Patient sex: M
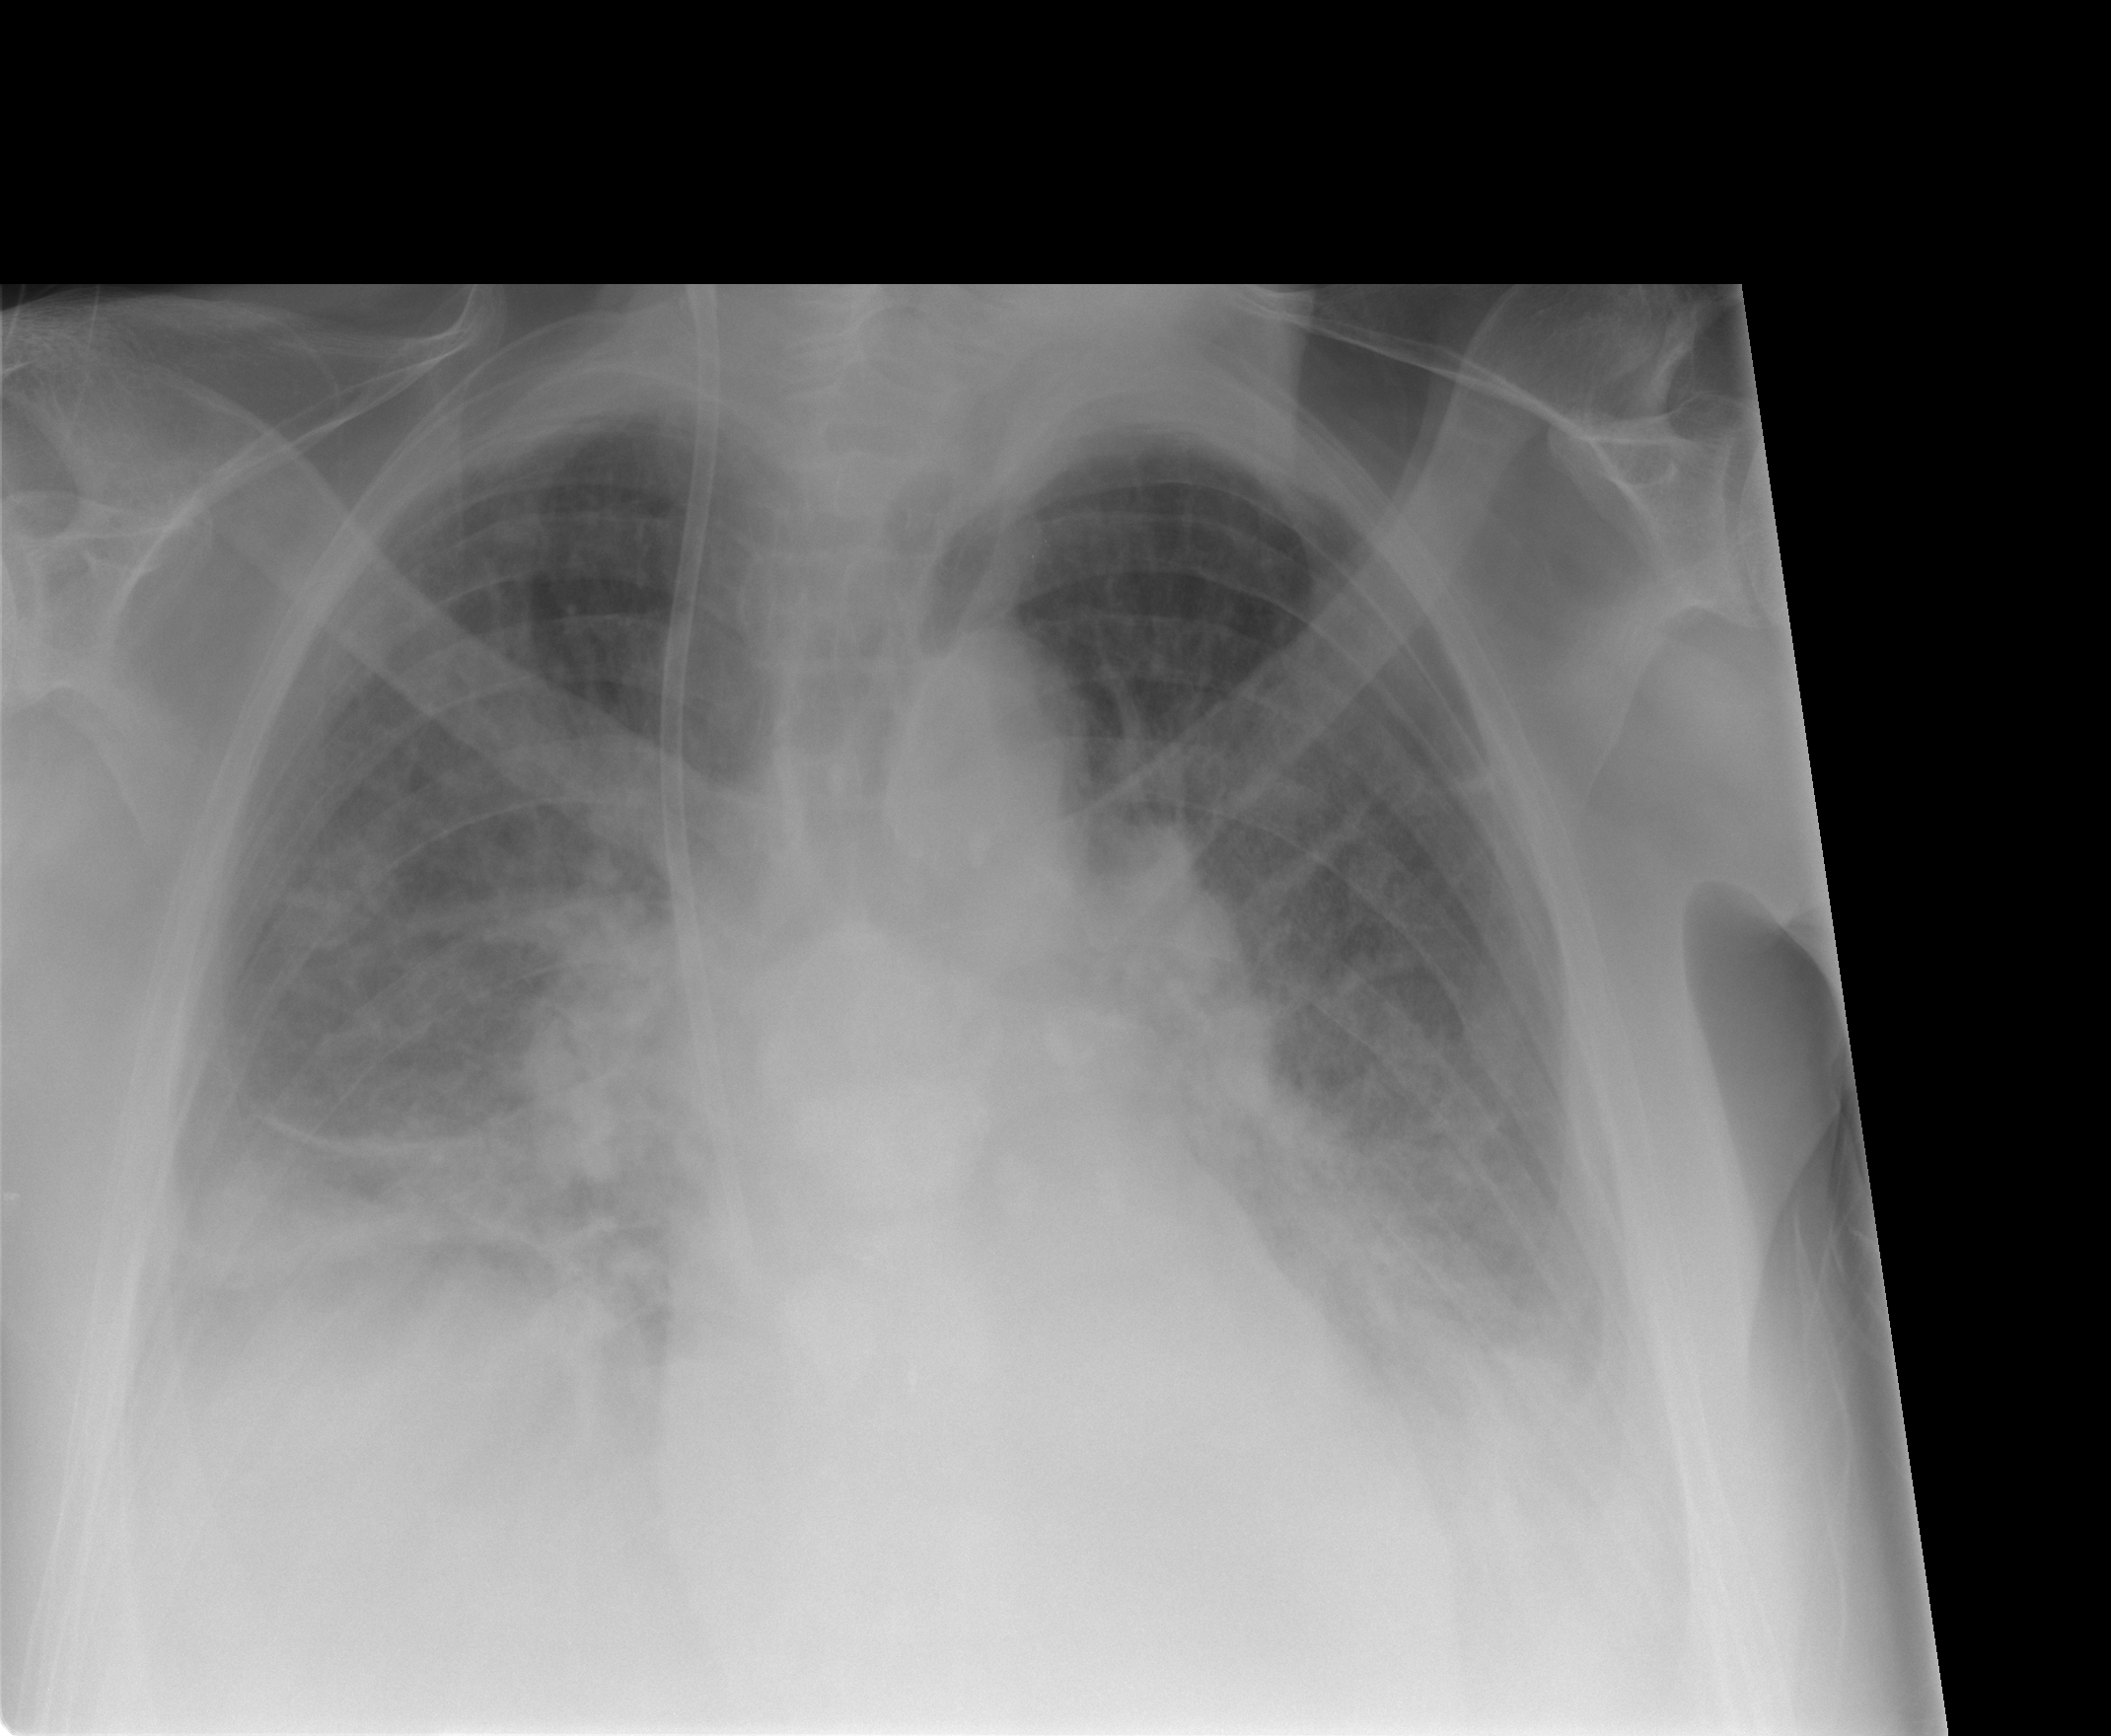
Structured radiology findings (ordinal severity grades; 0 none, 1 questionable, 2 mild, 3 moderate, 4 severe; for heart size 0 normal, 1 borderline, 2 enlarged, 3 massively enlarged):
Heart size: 0
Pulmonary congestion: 3
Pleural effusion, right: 2
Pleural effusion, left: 2
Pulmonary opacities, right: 2
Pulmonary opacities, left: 1
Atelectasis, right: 3
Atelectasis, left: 2